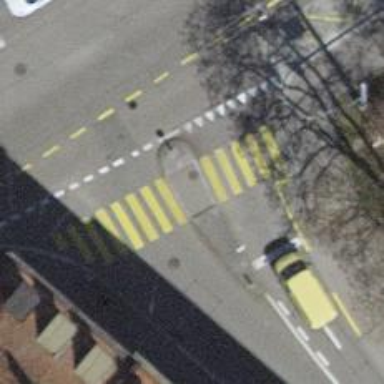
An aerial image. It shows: Road crossing with traffic signals and pedestrian island.